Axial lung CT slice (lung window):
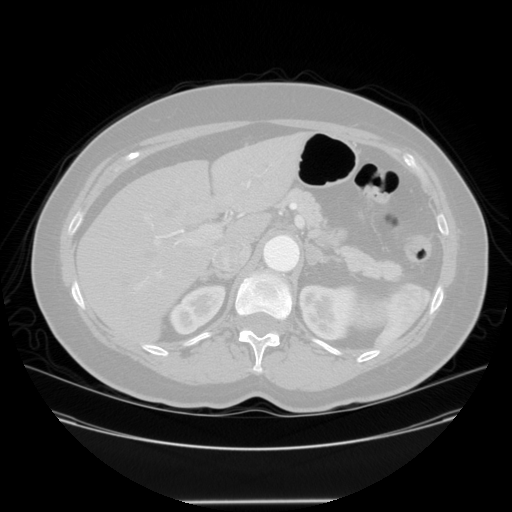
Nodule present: no